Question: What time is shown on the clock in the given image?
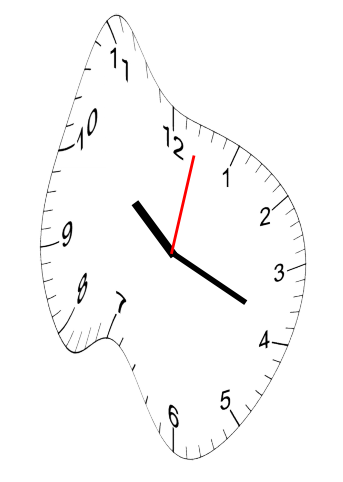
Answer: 10:19:02